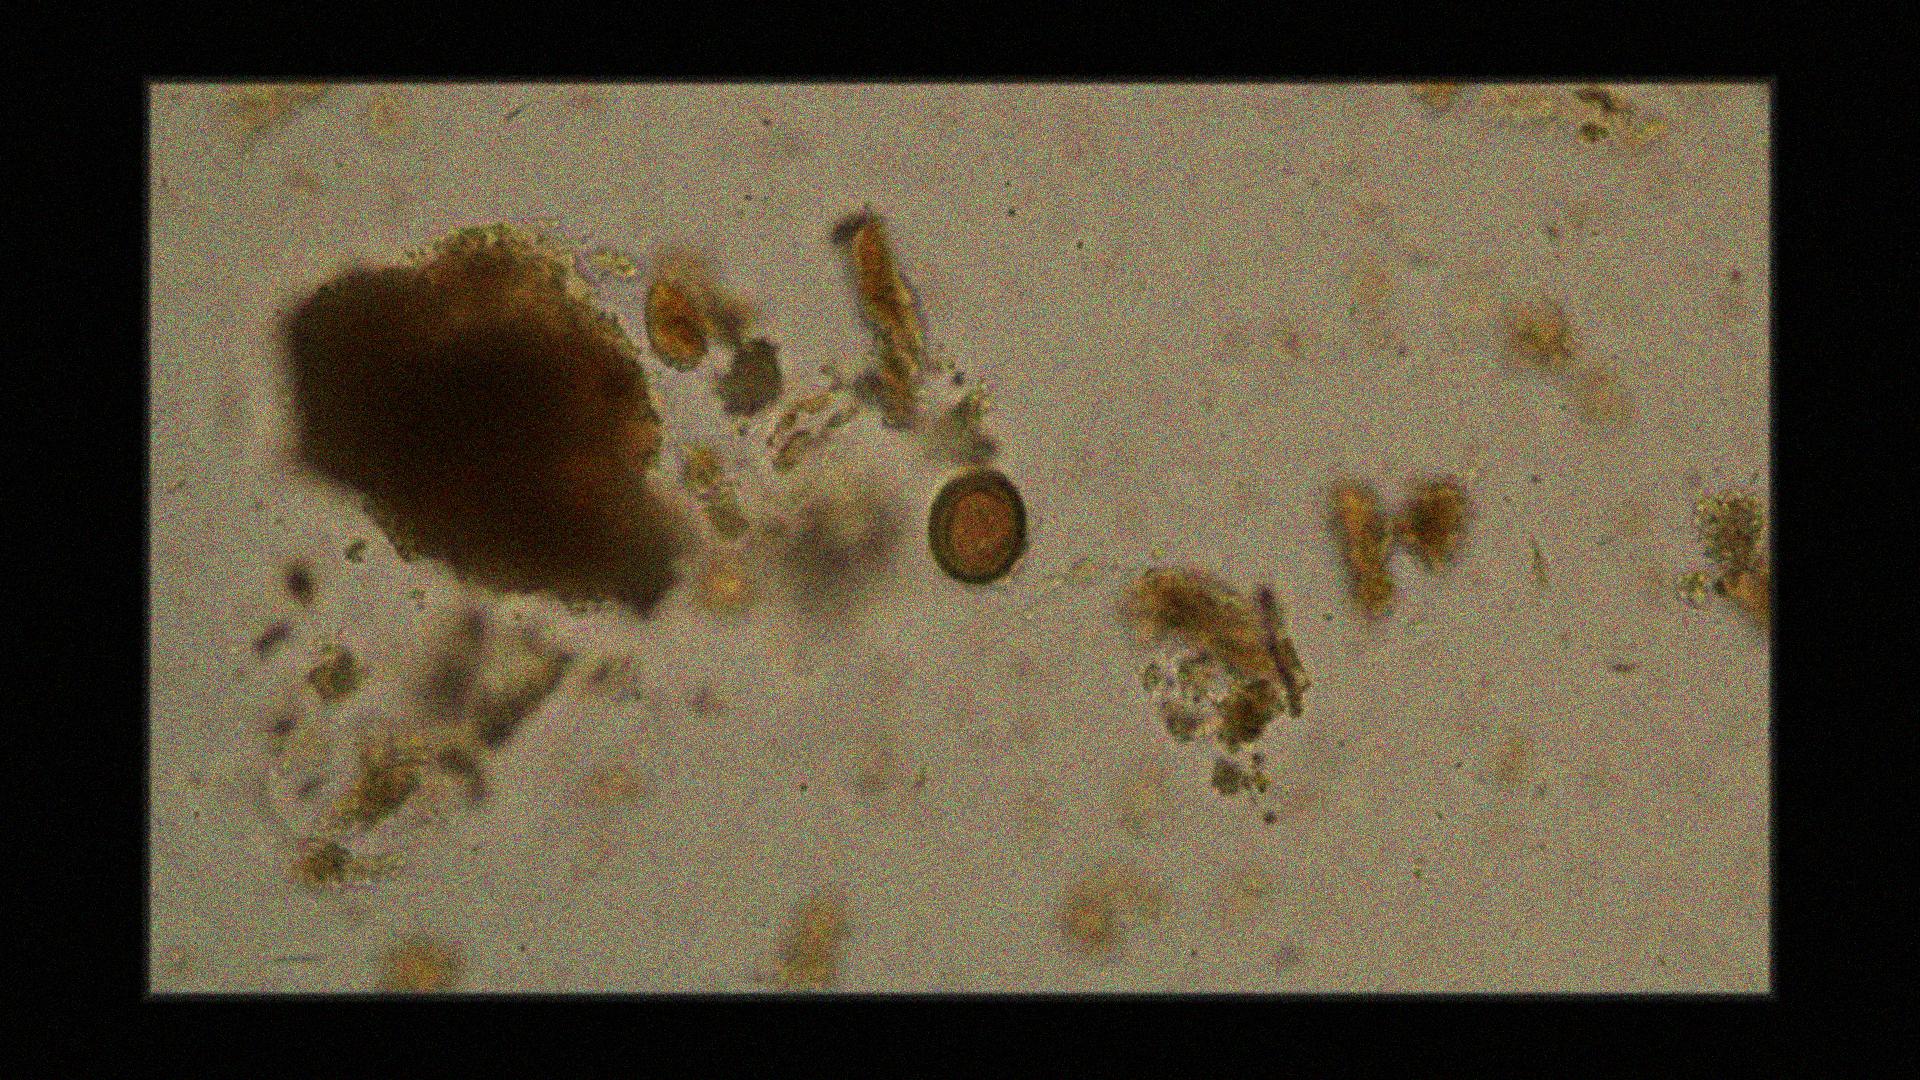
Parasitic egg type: Taenia spp. egg